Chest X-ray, AP view. Patient: 43 years old, sex M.
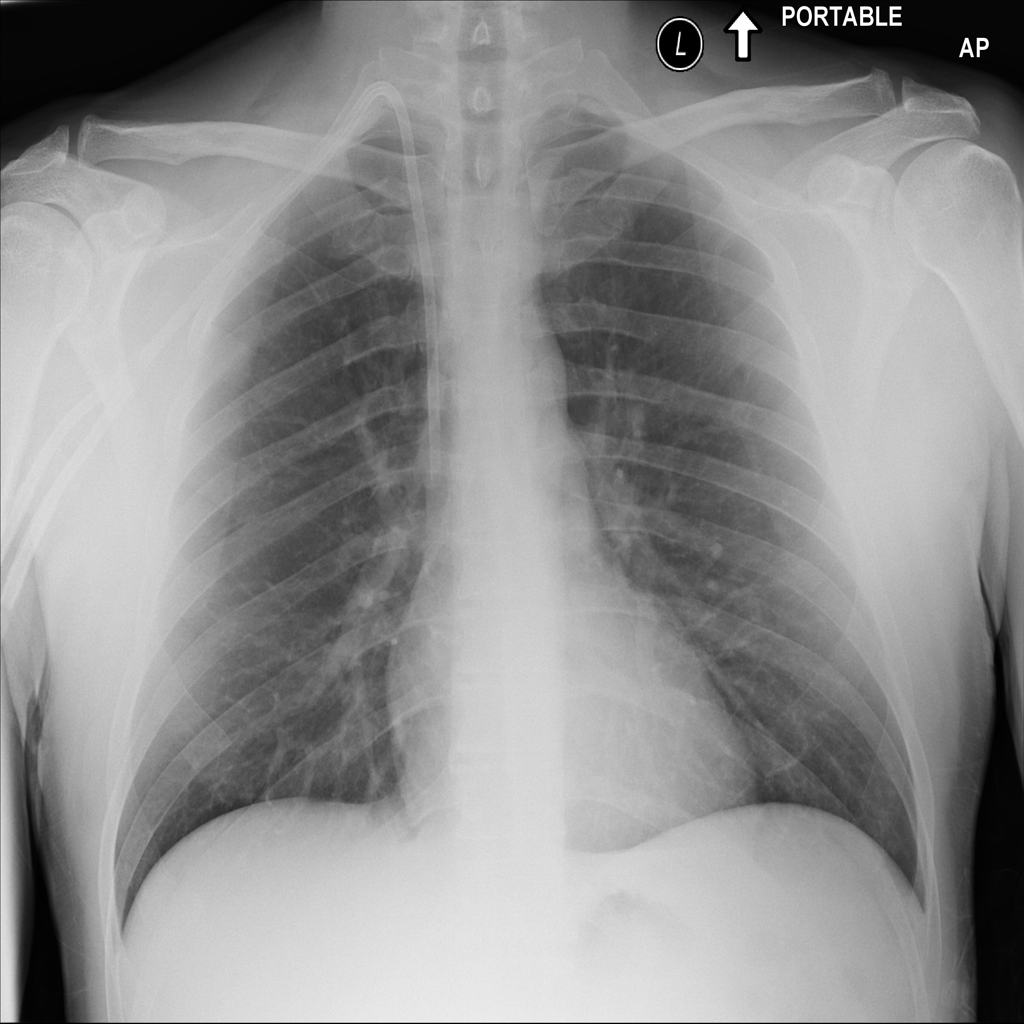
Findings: No Finding